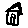
Label: house